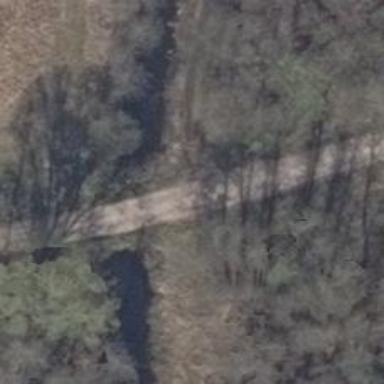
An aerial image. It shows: Service road bridge with compacted surface.